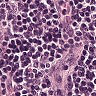
Metastatic tissue present: no